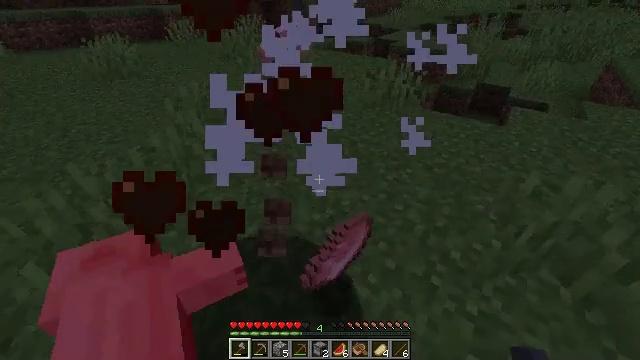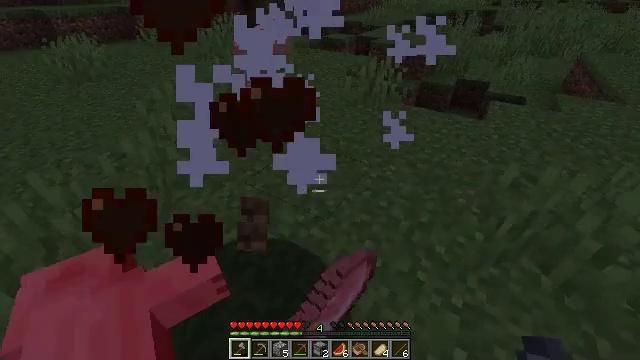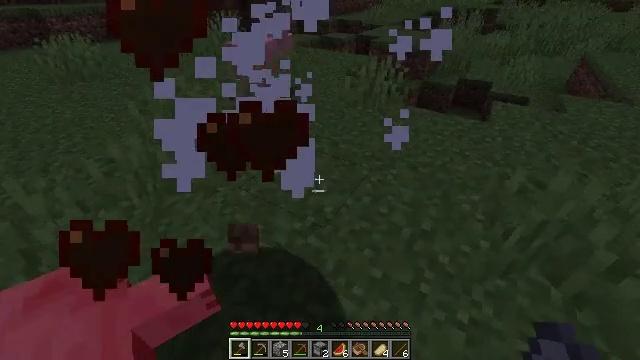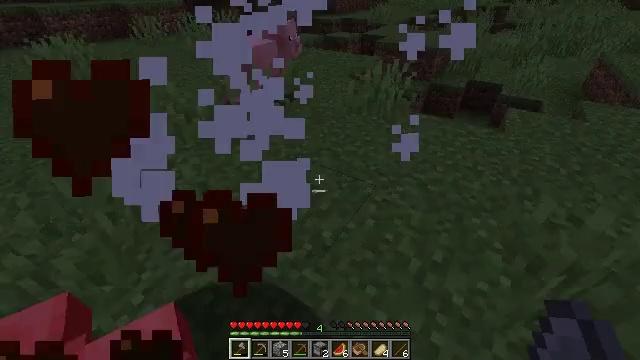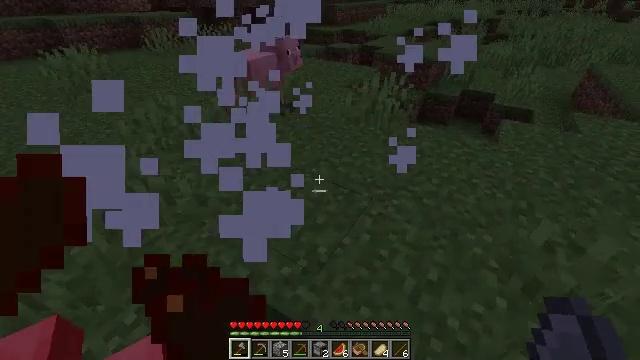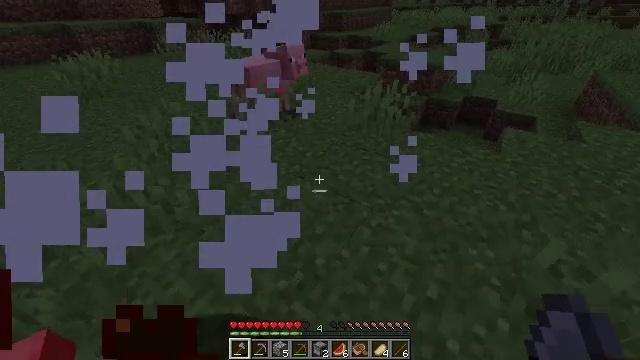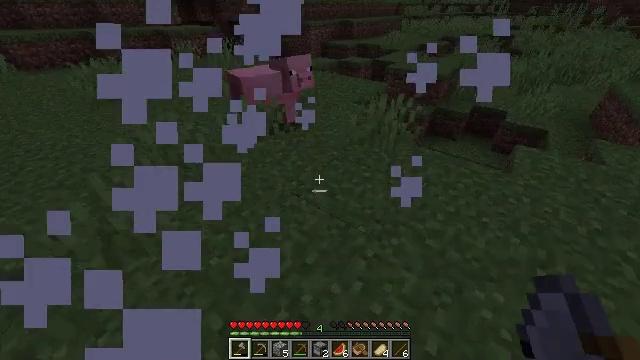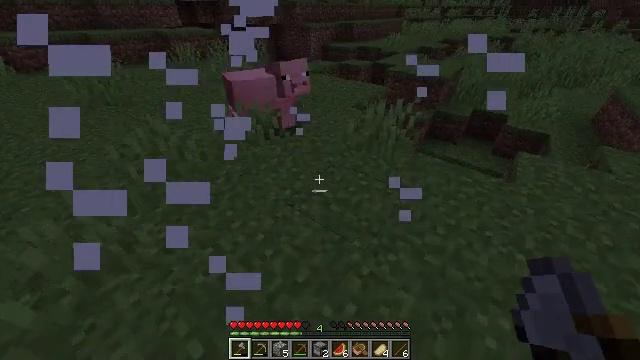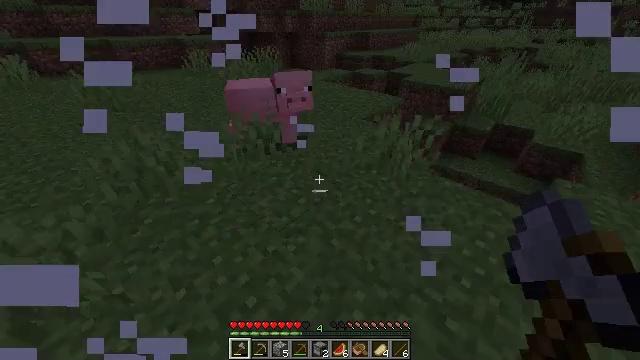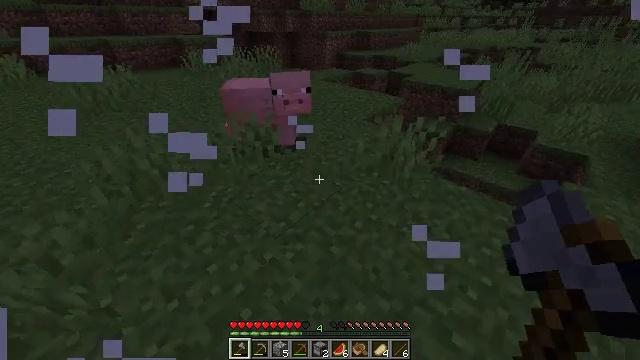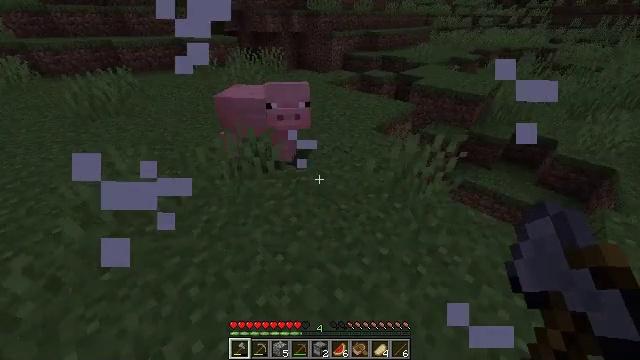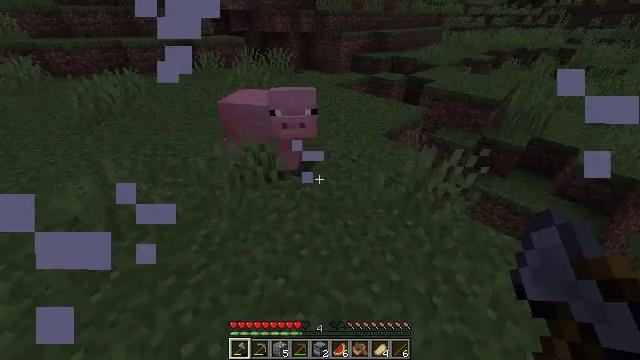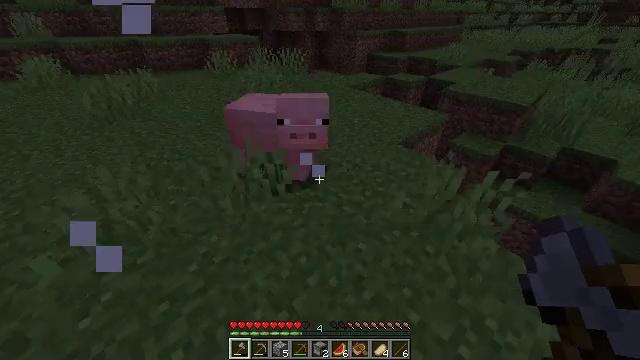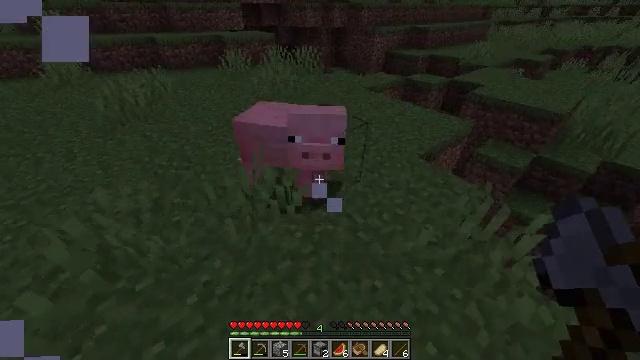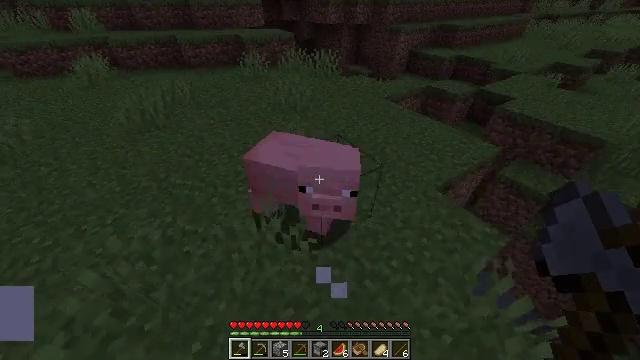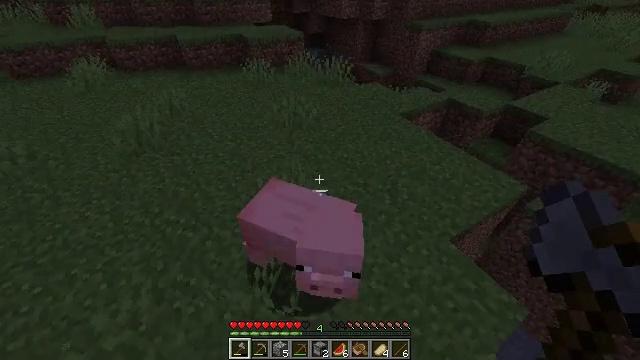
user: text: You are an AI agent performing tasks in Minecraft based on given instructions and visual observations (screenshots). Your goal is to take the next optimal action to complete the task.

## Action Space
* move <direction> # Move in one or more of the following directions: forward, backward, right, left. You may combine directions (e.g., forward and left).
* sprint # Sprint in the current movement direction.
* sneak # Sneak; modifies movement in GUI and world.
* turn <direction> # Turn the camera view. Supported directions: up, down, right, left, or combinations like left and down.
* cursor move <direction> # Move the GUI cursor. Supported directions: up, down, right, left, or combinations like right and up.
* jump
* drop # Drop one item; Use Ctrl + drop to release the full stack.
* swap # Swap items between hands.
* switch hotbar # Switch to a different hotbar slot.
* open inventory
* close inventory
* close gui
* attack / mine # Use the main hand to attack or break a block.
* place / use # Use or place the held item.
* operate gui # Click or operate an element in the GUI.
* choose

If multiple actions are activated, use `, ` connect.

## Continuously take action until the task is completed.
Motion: motion action
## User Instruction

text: Kill mobs.
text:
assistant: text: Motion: move forward, turn right
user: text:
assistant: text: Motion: move forward
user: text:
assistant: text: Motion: move forward, sprint
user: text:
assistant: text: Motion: move forward, sprint
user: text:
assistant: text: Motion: move forward, sprint, turn left
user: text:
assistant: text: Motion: move forward, turn left
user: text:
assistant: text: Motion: move forward
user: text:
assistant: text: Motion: move forward, turn left
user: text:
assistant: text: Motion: move forward
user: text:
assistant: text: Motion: move forward, turn left
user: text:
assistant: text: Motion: move forward, turn left
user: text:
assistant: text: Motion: move forward, turn left
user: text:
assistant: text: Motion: move forward, turn left and down, jump
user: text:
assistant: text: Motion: turn left and down, jump
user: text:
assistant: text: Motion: turn left, jump
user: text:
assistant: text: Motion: turn left, jump
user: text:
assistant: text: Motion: move back, turn left and down
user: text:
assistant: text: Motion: move back, turn left and down
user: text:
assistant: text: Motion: move back, turn left and down
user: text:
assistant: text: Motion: move back, turn down, attack / mine
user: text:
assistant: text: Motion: attack / mine
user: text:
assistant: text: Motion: turn left and down, attack / mine
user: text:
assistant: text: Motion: attack / mine
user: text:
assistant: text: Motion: turn left
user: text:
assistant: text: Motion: turn left and up
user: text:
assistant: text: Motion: turn left and up
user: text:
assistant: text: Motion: turn left and up
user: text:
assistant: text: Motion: move forward, turn left
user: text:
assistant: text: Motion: move forward, turn left
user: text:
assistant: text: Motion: move forward, turn left and up